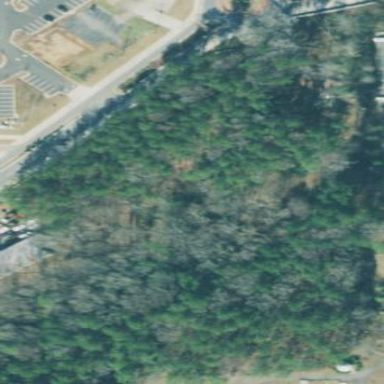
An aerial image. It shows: Park covered in woodland with trees.